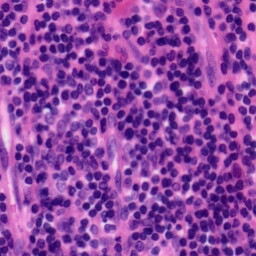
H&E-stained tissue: Tonsil